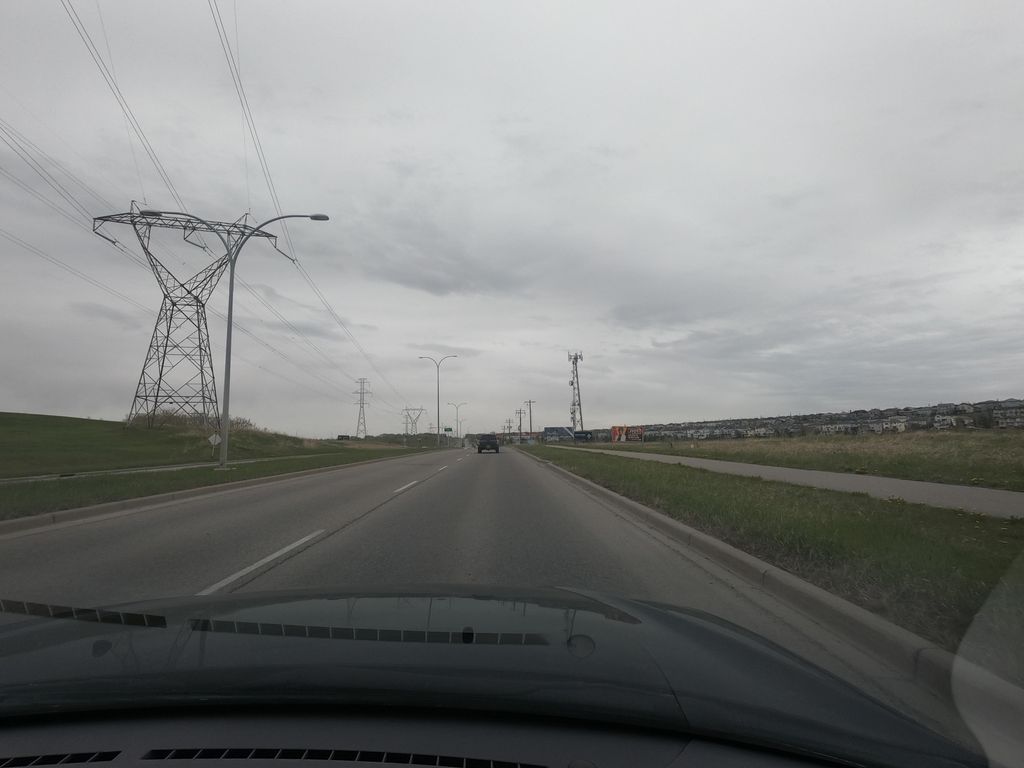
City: calgary